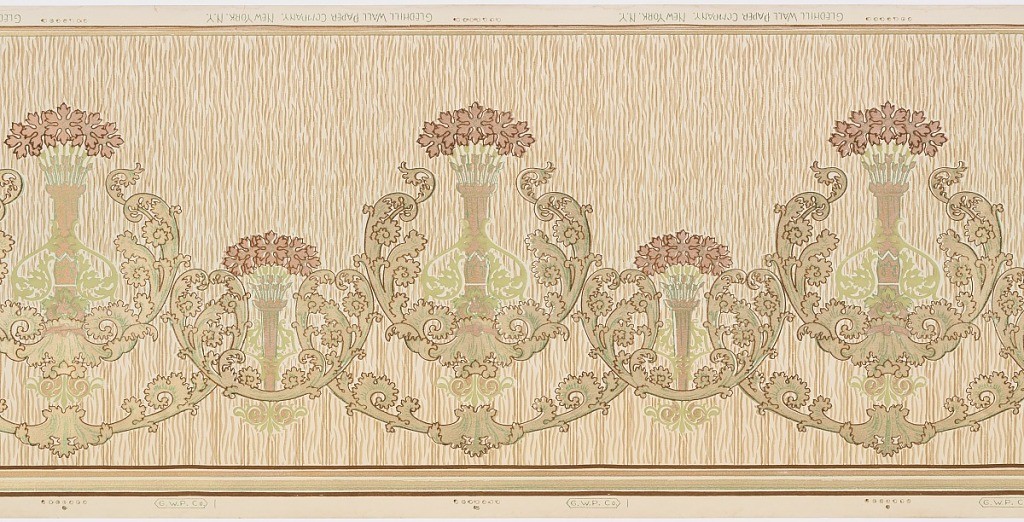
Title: Frieze
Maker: Gledhill Wall Paper Co., New York, New York, founded 1900
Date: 1905–1915
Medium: Machine-printed paper
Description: Alternating large and small foliate medallions enclosing anthemion.  Smaller medallions link foliate swags.  Tan vertical stripes appear till mid paper.  Brown, green, yellow and tan stripes on bottom.  Printed in green, tan, yellow, brown and white on textured simulated background.